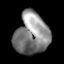
Tissue: skin
Cell type: Endothelial cells
Senescence score: 0.284
Nuclear area (px): 1378
Mean DAPI intensity: 134.191